Field crop: maize
Growth stage: 1
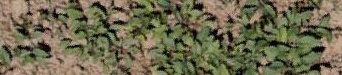
Species: convolvulus